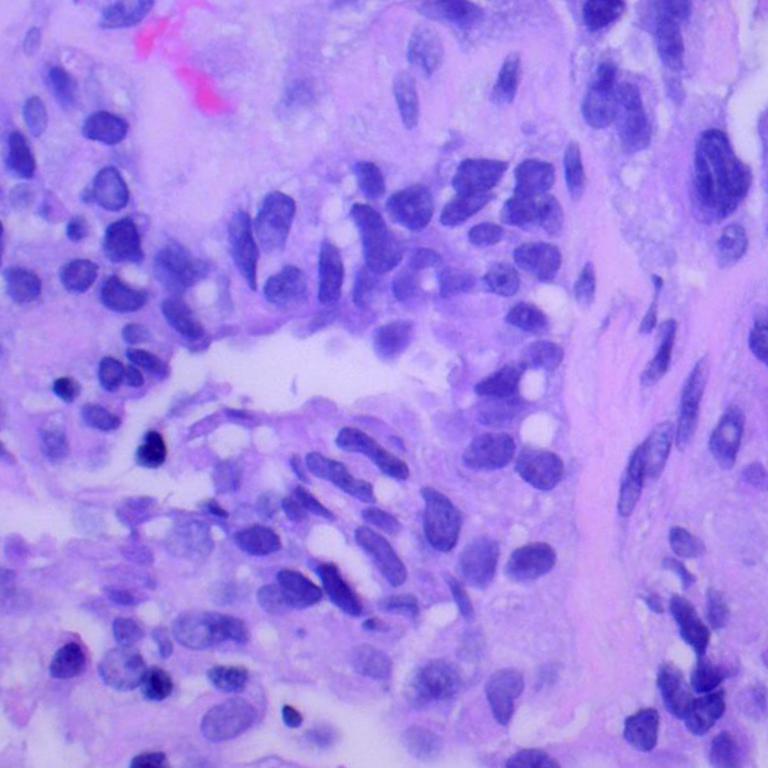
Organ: lung
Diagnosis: adenocarcinomas